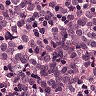
Metastatic tissue present: yes